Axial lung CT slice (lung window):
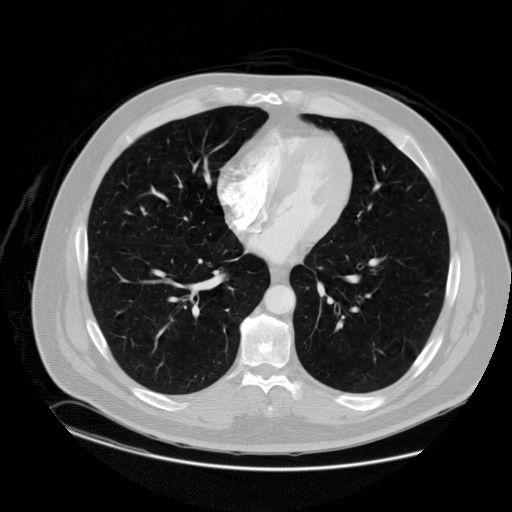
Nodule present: no